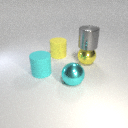
large yellow metal sphere below large gray metal cylinder